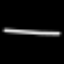
Label: line